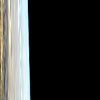
Label: space